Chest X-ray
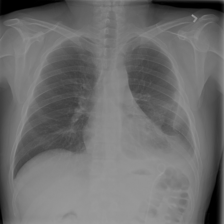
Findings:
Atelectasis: positive
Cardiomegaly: negative
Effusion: positive
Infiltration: negative
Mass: negative
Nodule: negative
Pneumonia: negative
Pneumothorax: positive
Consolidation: negative
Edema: negative
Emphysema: negative
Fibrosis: negative
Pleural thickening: negative
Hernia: negative